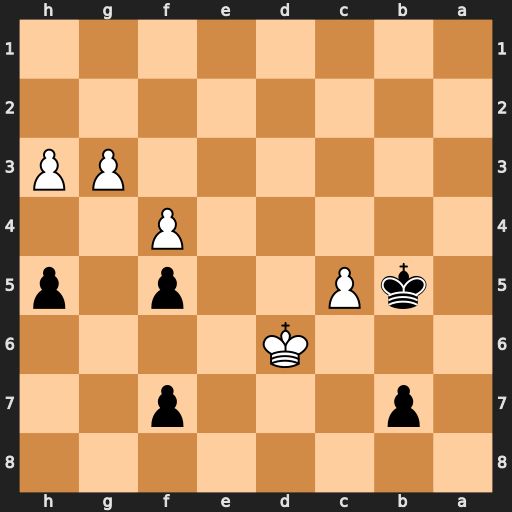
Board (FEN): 8/1p3p2/3K4/1kP2p1p/5P2/6PP/8/8
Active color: b
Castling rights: -
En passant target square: -
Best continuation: Kc4 Ke5 Kxc5